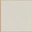
Piece: xx